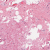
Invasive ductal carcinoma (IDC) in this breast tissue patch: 0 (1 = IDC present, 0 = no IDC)